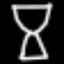
Label: hourglass